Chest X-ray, PA view. Patient: 48 years old, sex F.
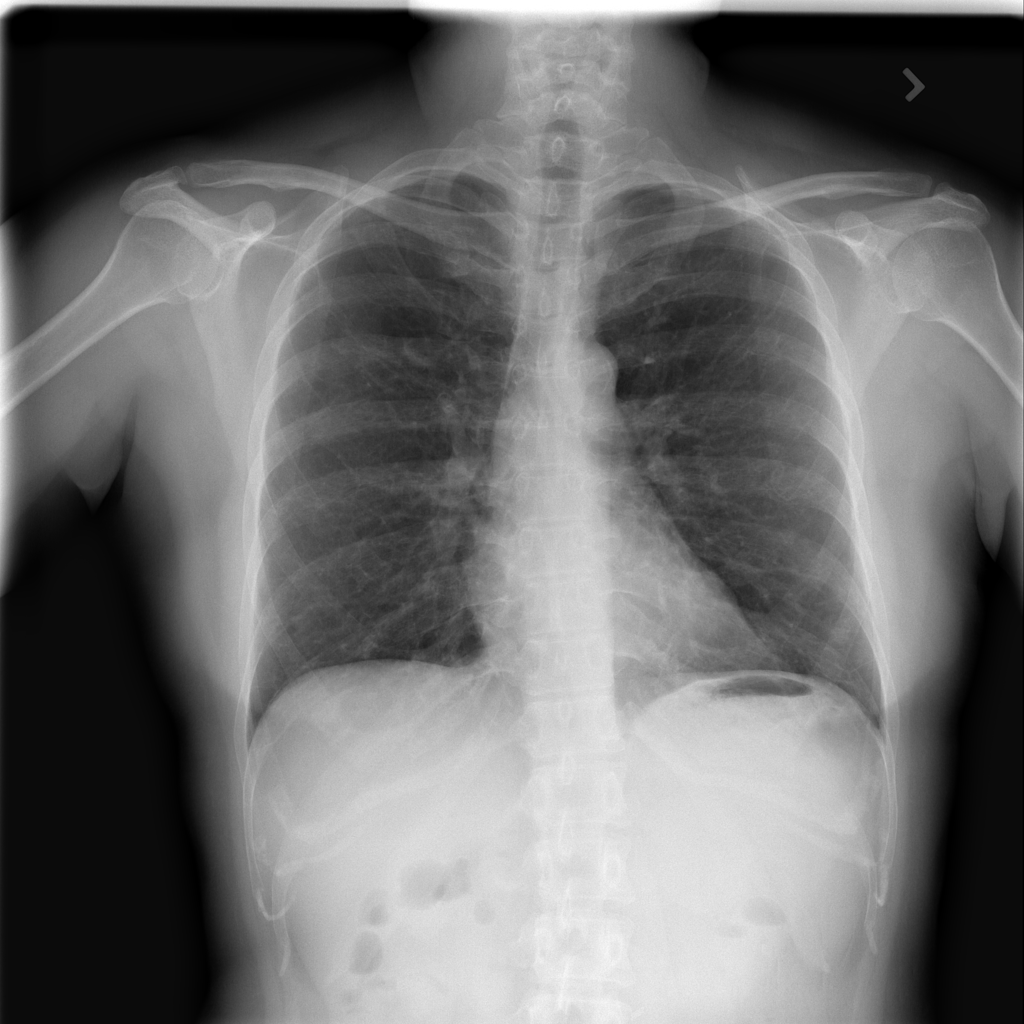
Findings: No Finding